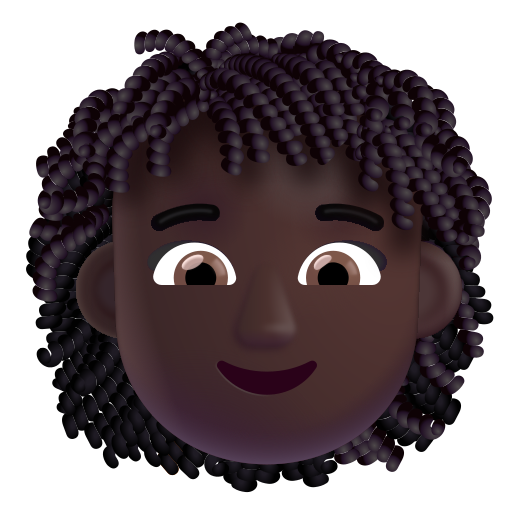
woman curly hair color dark